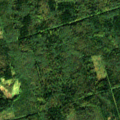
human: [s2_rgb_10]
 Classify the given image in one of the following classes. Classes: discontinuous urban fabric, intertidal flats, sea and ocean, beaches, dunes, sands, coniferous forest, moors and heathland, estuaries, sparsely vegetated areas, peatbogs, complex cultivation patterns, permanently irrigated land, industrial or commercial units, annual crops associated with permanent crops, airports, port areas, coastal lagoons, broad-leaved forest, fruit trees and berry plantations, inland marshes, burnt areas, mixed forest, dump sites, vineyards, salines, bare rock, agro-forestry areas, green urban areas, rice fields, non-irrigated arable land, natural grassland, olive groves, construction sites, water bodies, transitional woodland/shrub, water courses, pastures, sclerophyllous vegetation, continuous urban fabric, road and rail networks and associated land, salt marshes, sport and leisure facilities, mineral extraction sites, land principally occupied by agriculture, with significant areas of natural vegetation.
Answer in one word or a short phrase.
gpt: broad-leaved forest, mixed forest, transitional woodland/shrub